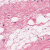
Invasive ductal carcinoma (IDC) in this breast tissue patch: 0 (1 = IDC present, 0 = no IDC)